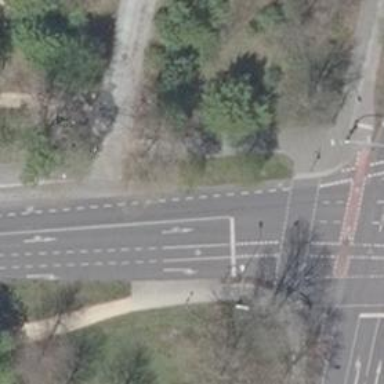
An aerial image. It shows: Tertiary road with asphalt surface. It includes cycle lane on both sides.